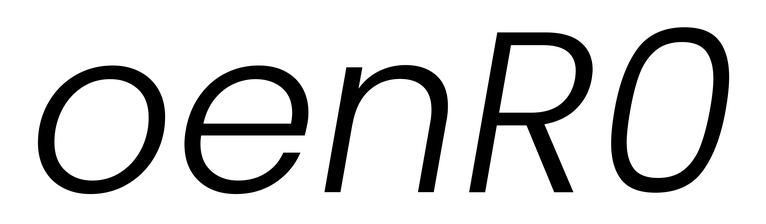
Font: Poppins-LightItalic